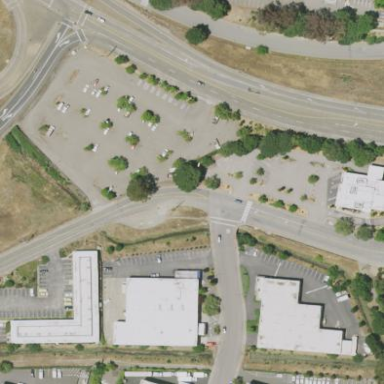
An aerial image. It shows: Parking lot with asphalt surface designed for park and ride facility.